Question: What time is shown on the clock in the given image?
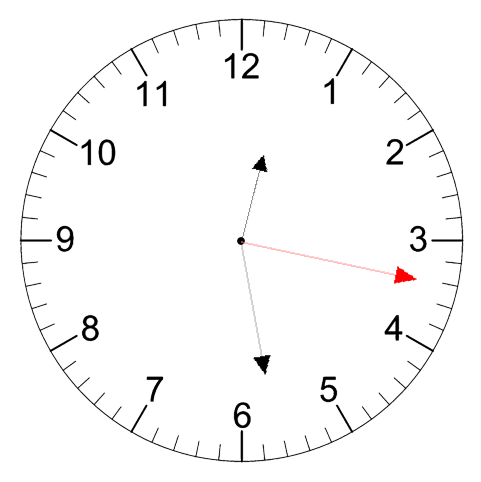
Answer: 12:28:17